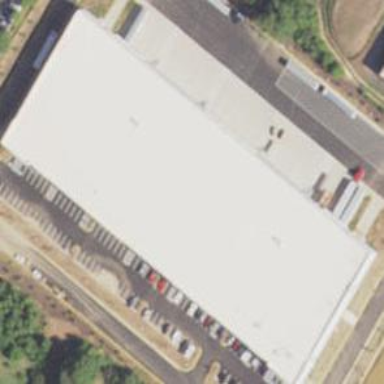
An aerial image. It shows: Commercial building.